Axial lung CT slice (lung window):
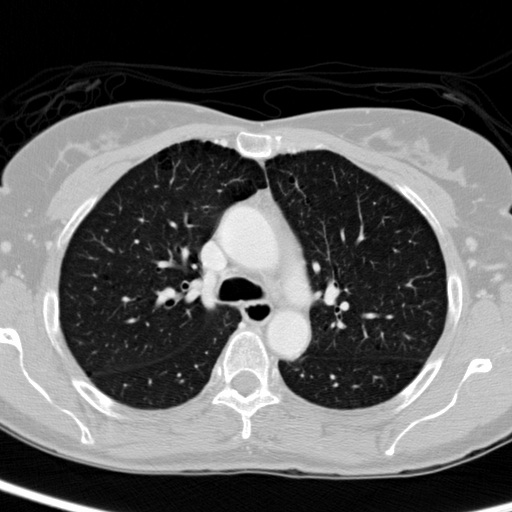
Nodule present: no